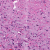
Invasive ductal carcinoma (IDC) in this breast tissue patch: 0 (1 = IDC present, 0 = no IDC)